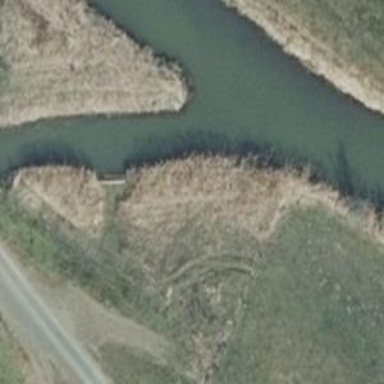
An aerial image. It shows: Slipway on leisure land.